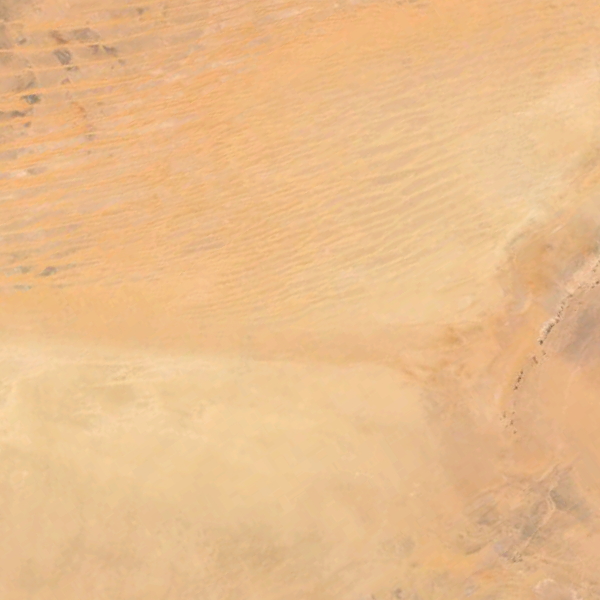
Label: Desert